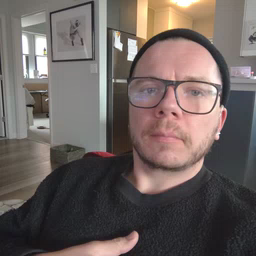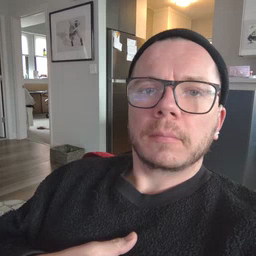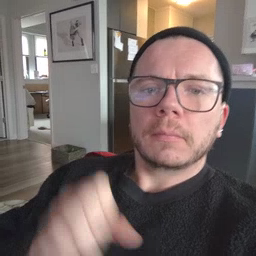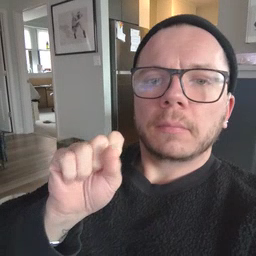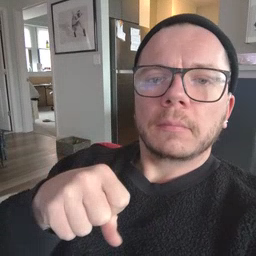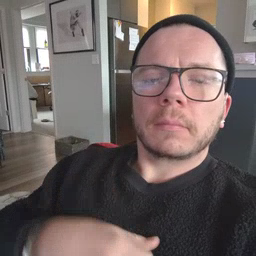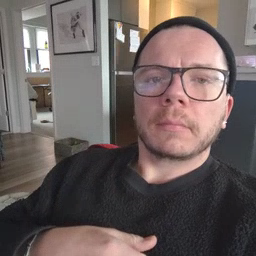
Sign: can